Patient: sex M, age 57
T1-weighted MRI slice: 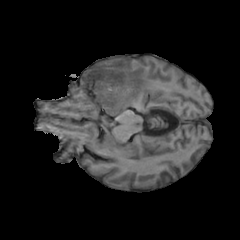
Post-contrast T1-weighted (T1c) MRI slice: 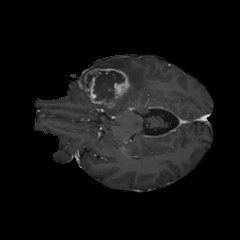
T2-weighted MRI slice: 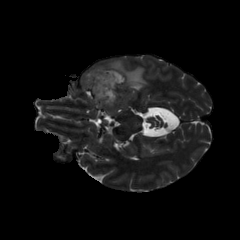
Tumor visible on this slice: yes
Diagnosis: Glioblastoma, IDH-wildtype
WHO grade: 4